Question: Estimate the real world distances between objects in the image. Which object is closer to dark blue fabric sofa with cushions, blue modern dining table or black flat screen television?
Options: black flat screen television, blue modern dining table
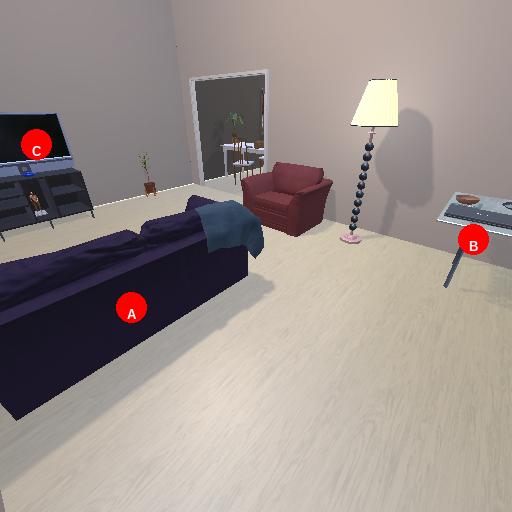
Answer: black flat screen television